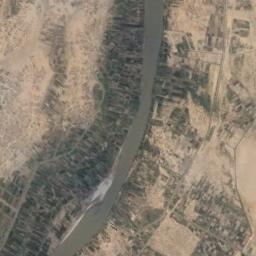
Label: river